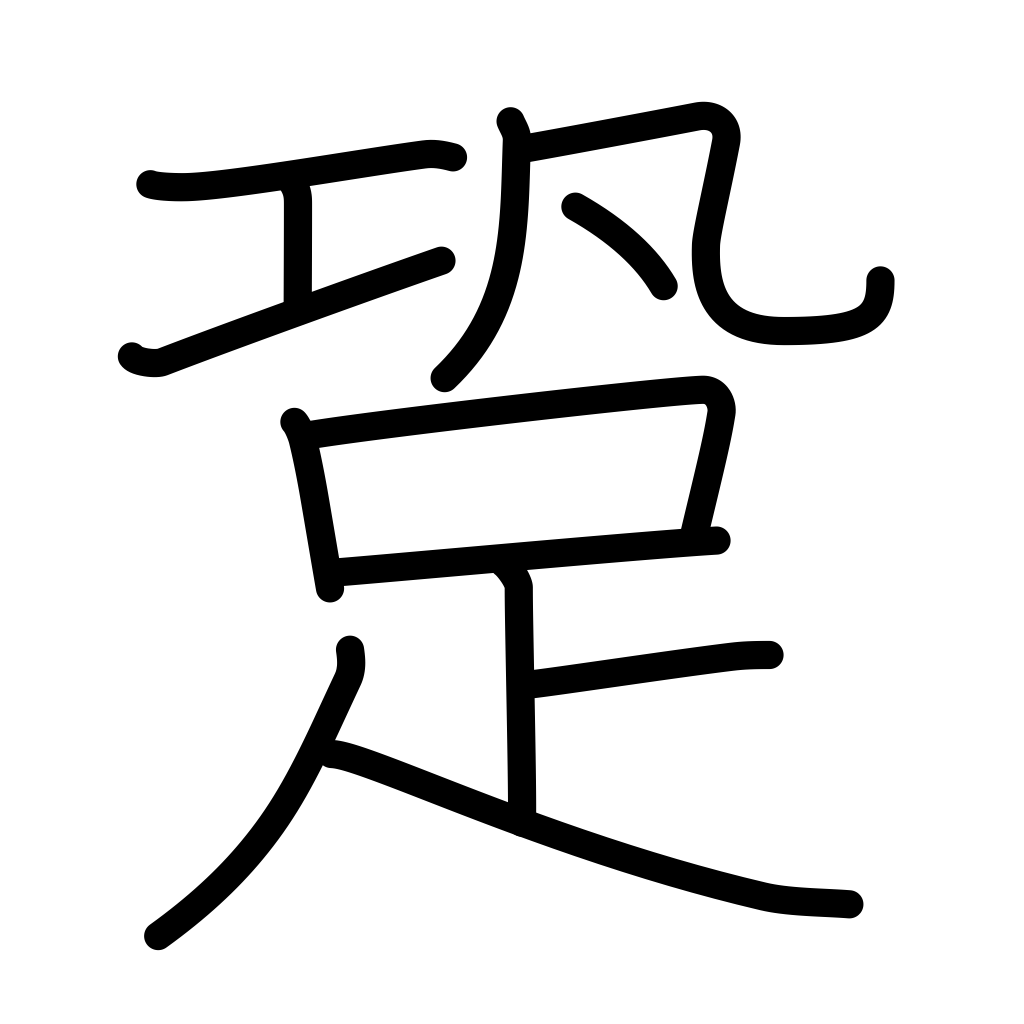
Meaning: sound of footsteps